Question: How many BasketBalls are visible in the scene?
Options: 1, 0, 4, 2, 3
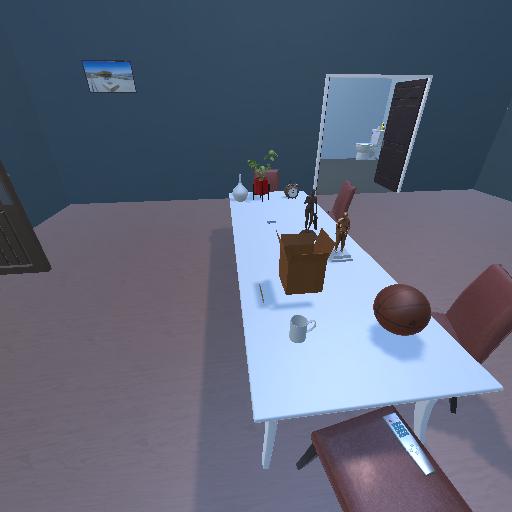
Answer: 1